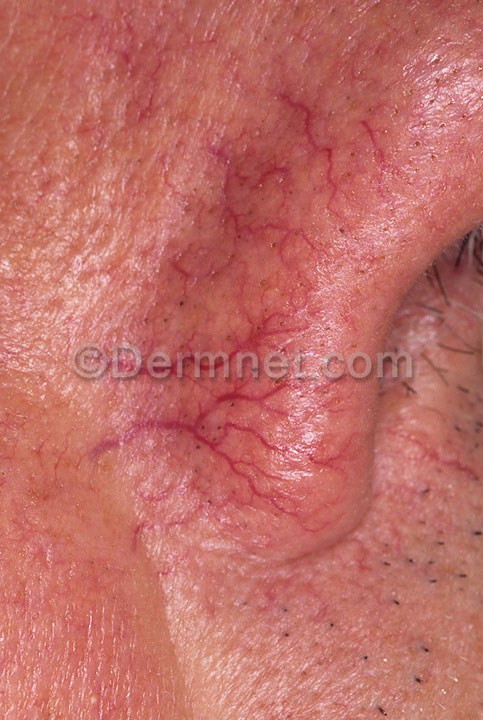
Disease: Vascular Tumors